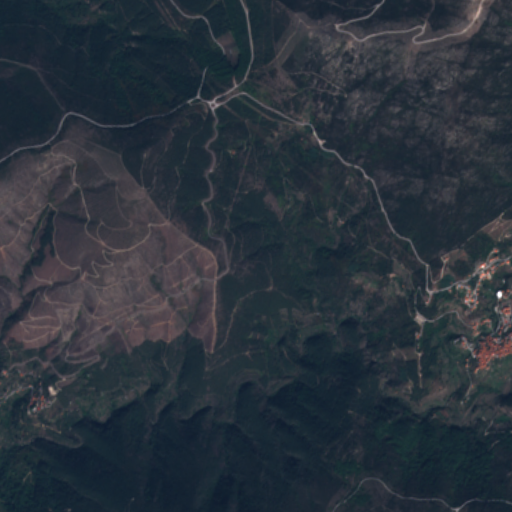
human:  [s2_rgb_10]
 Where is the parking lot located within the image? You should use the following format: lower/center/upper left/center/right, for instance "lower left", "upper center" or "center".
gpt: The parking lot is located in the center right of the image.
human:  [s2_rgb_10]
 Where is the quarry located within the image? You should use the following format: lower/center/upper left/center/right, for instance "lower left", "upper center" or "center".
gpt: The quarry is located in the upper left of the image.
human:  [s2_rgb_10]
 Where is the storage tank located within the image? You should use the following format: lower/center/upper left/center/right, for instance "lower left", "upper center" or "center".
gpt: The storage tank is located in the center left of the image.
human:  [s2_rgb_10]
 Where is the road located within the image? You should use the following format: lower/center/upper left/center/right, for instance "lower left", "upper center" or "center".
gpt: There is no road in the image.